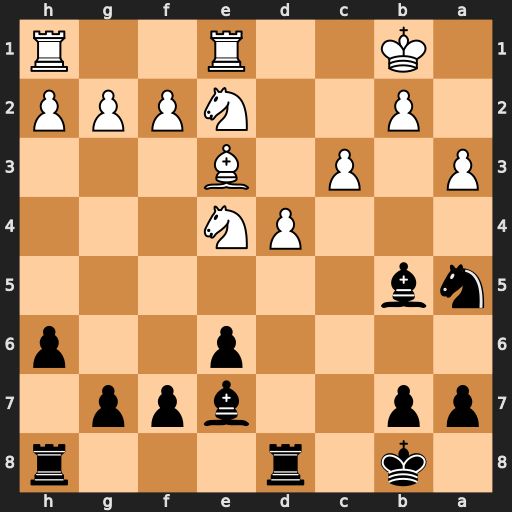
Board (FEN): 1k1r3r/pp2bpp1/4p2p/nb6/3PN3/P1P1B3/1P2NPPP/1K2R2R
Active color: b
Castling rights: -
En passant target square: -
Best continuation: Bd3+ Ka2 Bxe4